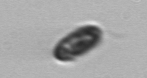
Label: flagellate